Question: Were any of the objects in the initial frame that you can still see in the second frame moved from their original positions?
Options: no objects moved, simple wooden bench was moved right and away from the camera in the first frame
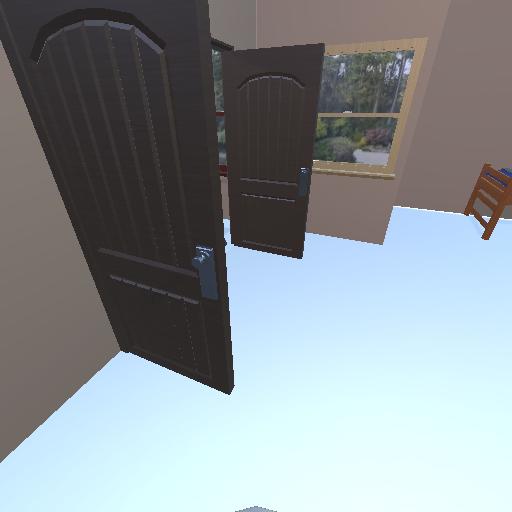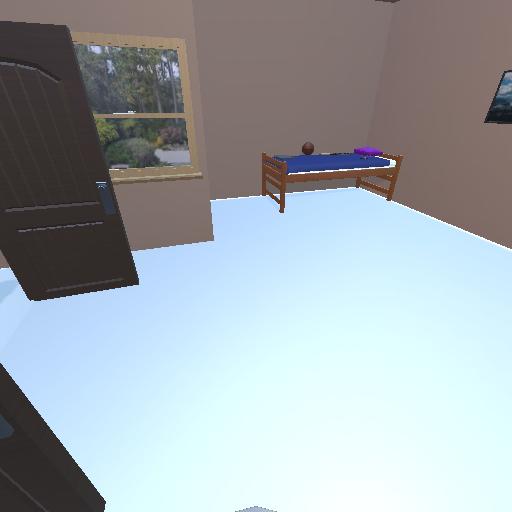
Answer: no objects moved